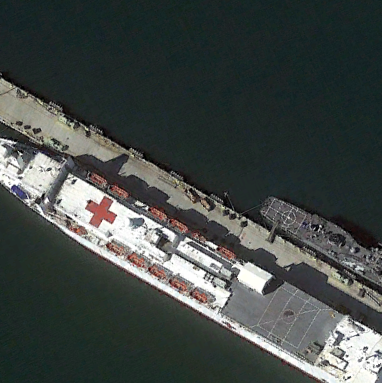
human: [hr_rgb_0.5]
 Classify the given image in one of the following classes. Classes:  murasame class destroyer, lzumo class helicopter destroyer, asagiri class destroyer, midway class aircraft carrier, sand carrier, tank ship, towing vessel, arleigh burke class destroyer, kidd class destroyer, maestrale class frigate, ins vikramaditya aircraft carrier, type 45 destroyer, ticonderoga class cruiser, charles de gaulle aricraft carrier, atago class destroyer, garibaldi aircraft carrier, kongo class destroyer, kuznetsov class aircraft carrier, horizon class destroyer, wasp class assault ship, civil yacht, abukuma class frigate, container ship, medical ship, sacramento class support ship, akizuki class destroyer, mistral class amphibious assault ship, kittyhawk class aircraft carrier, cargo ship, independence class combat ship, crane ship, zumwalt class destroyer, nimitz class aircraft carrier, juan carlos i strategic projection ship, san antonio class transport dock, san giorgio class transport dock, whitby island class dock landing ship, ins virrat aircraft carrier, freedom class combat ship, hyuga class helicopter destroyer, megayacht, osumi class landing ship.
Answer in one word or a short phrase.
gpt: Medical ship